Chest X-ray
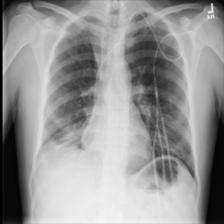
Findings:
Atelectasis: negative
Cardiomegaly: negative
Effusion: negative
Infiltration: positive
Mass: negative
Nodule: negative
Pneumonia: negative
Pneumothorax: negative
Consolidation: negative
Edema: negative
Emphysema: negative
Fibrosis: negative
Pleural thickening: negative
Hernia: negative